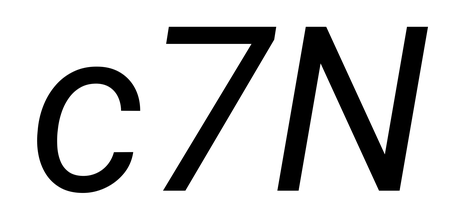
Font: Roboto-Italic_Italic